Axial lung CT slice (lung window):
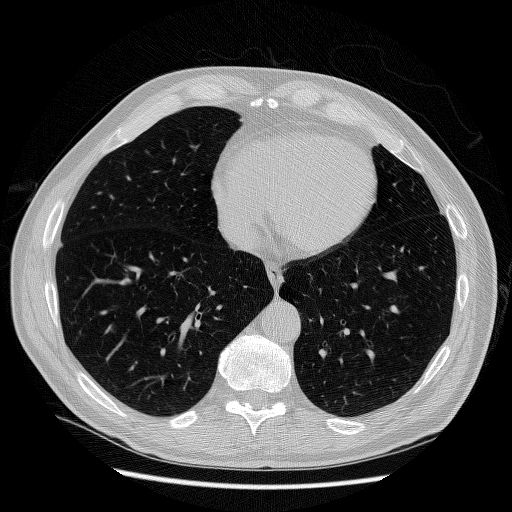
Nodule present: no